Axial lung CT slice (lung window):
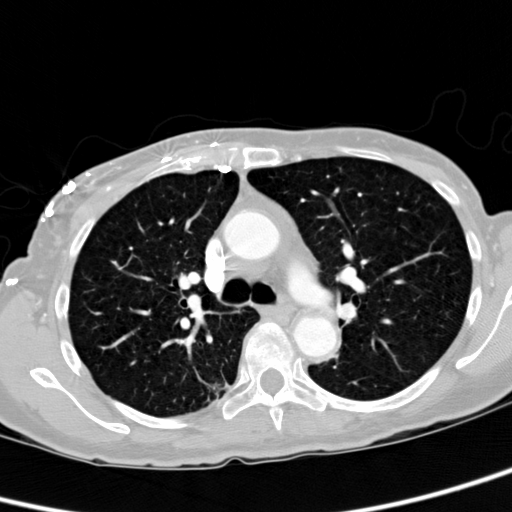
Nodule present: no